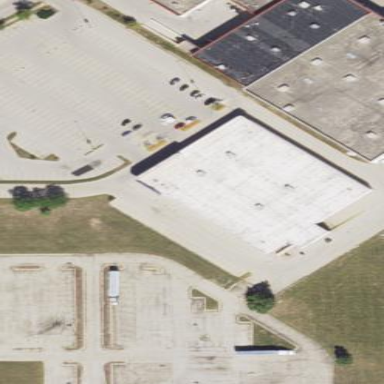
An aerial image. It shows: Retail building.